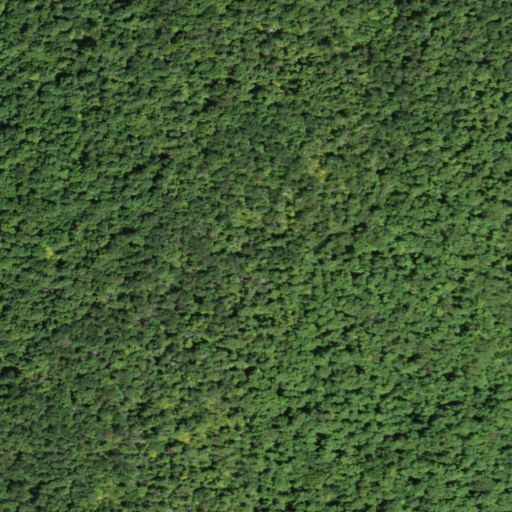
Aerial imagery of mountain in New York named Rose Mountain containing mixed forest and deciduous forest